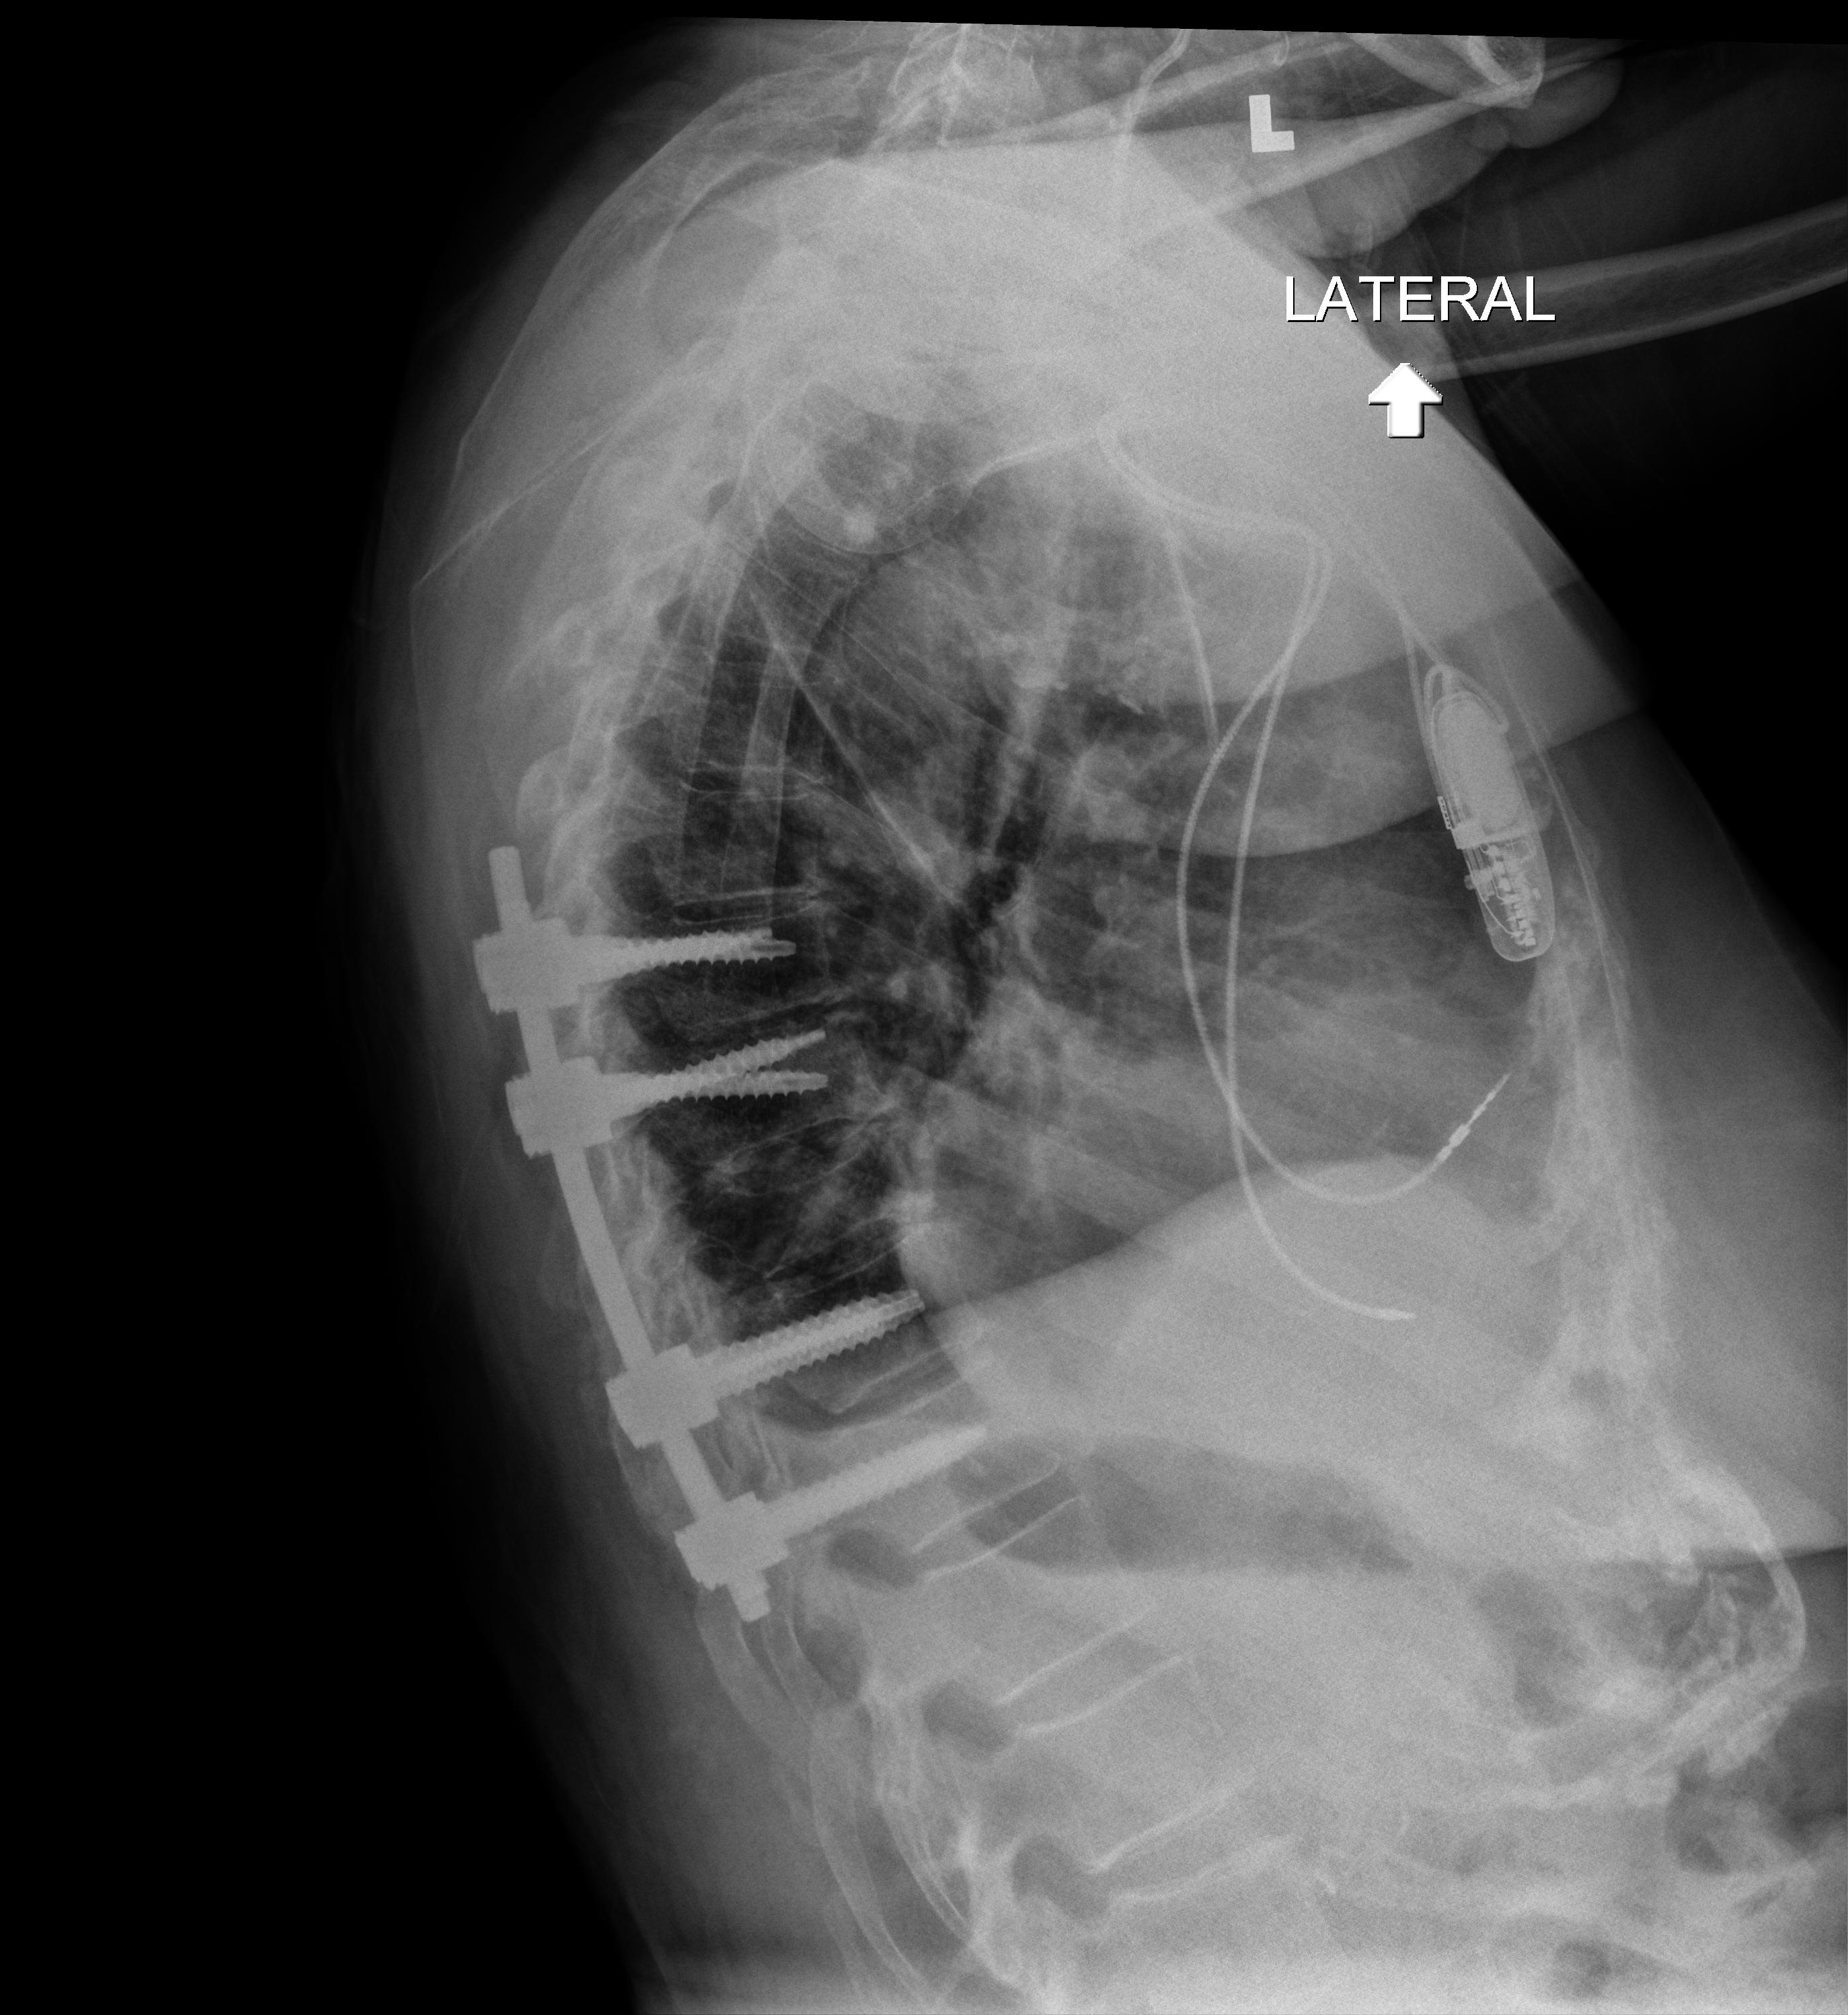
View: LATERAL
Implant manufacturer: orthofix firebird